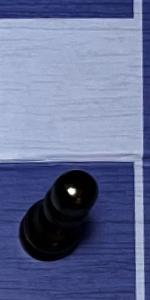
Label: Pawn_Black